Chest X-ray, PA view. Patient: 76 years old, sex F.
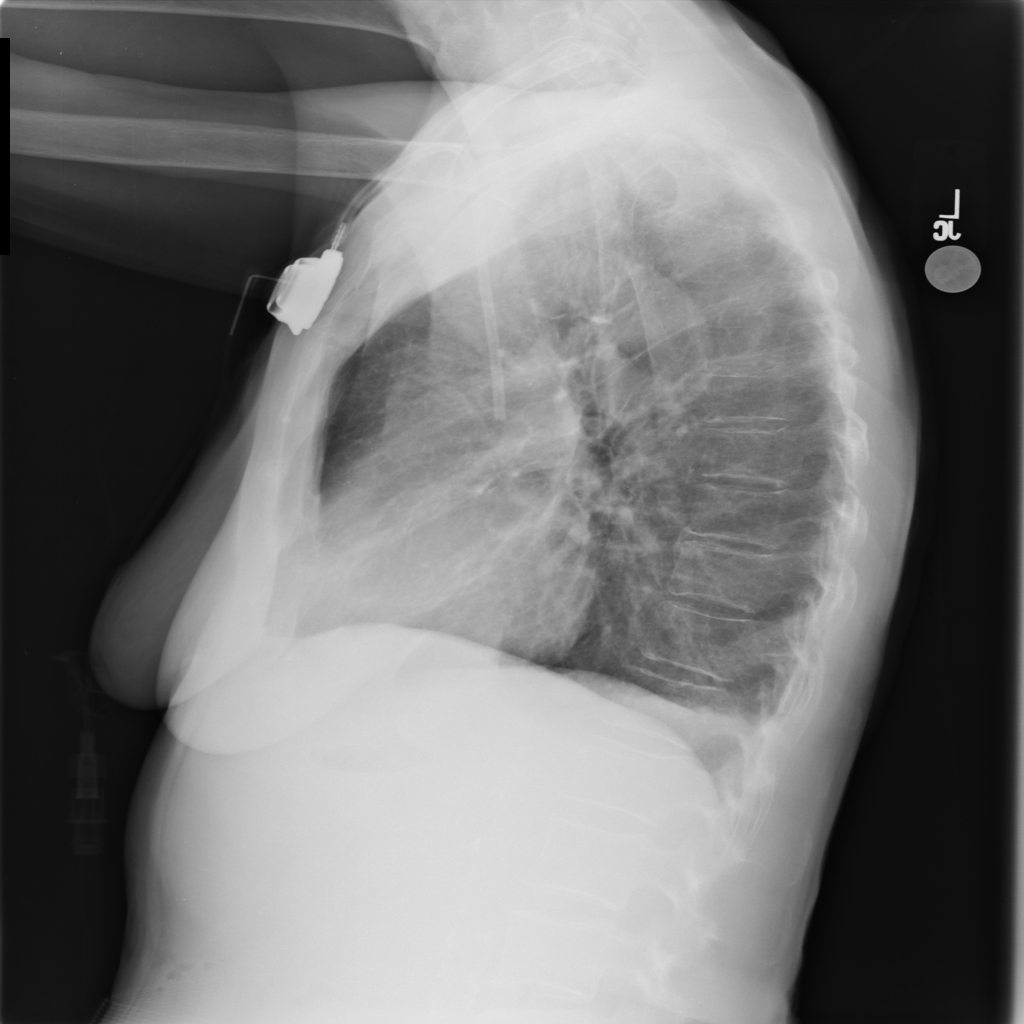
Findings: No Finding